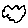
Label: cloud